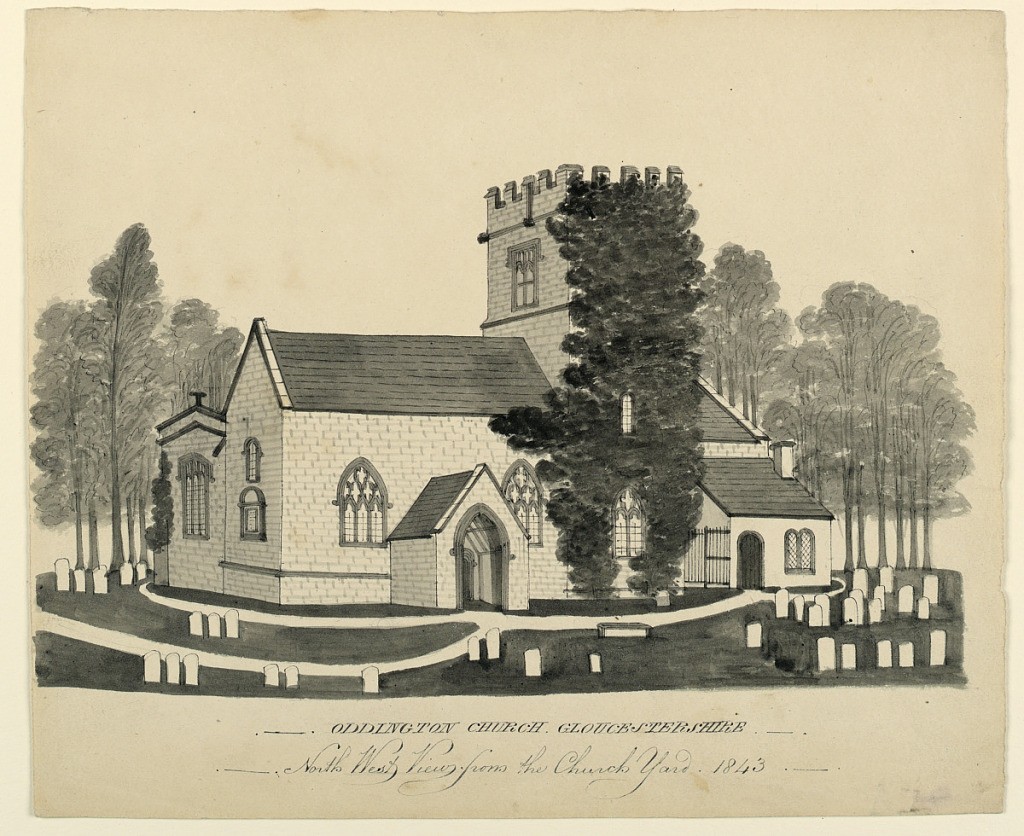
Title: Oddington Church Yard, Gloucestershire, North West View
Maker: Unknown, English
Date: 1843
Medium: Pen and black ink; brush and black and gray wash on cream wove paper
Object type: Drawing
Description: View of the side of the church across the churchyard. Ivy covered suqare tower at center. Clusters of trees at left and right.